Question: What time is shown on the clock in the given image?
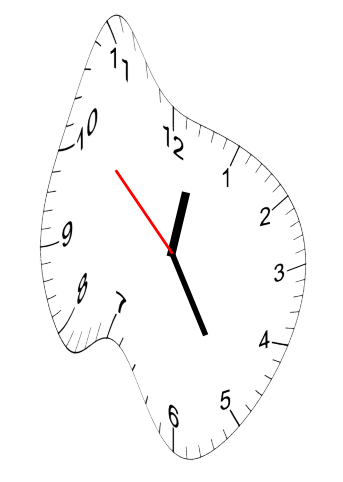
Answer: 12:24:52